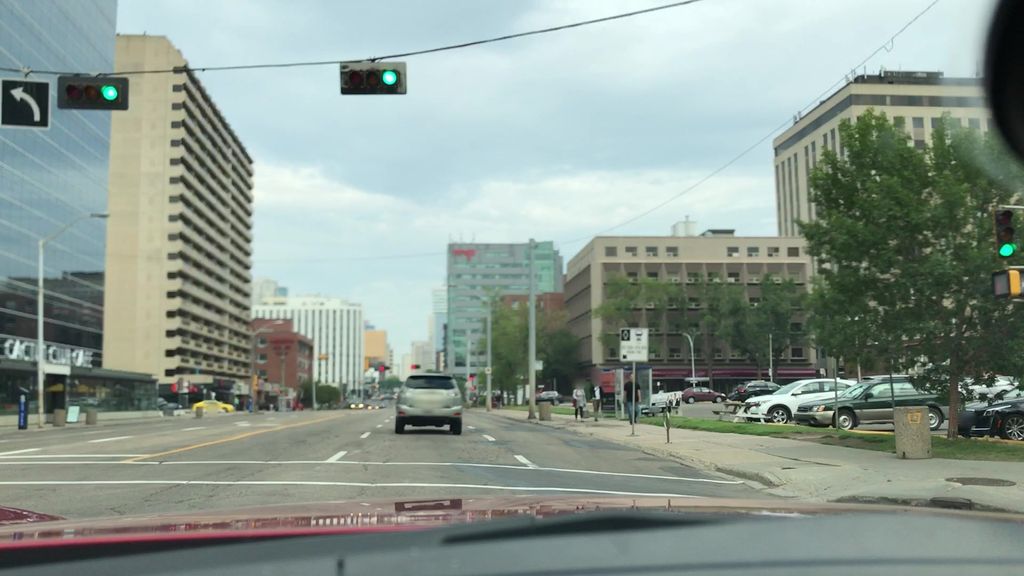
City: edmonton